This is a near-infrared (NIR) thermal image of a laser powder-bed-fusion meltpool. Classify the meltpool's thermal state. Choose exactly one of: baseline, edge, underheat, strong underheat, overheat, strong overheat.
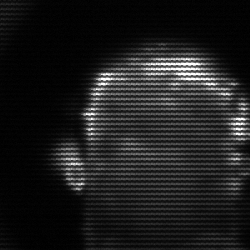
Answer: baseline